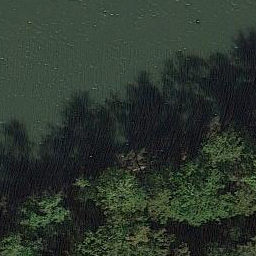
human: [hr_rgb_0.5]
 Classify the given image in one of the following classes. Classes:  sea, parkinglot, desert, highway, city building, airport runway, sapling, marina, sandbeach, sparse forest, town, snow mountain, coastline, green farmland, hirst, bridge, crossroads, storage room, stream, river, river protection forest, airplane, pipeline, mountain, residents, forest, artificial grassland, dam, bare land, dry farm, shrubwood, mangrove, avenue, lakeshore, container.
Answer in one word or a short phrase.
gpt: river protection forest